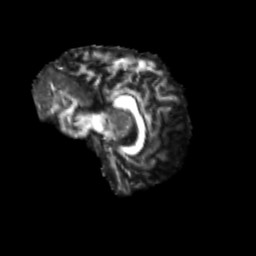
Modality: FA
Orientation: sagittal
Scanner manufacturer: siemens
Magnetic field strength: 3 T
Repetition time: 9.2 s
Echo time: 0.084 s